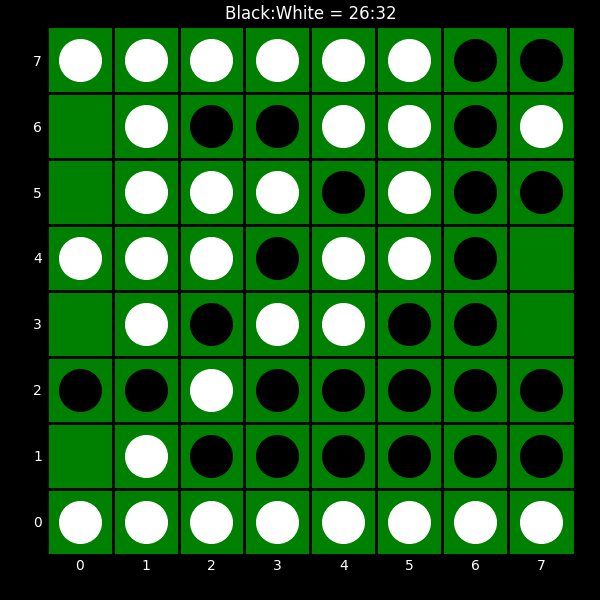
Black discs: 26
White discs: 32